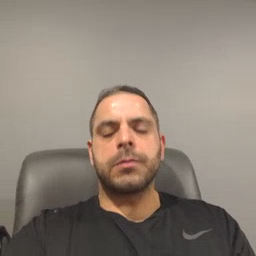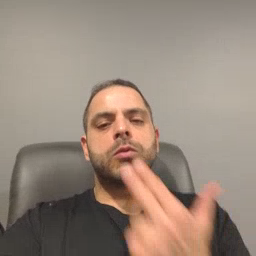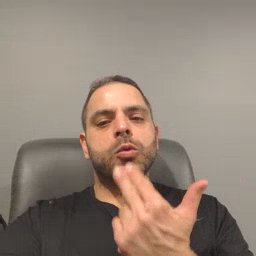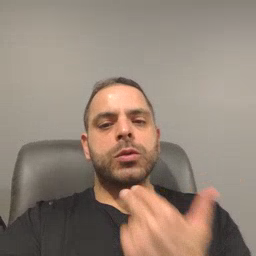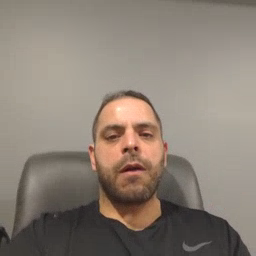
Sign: cute